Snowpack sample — Loveland Pass, Silver Plume, Colorado, USA (1/12/25, 11:40 AM MST)
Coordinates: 39.66, -105.88
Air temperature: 7 °F
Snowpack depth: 140 cm
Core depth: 10 cm
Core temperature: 41 °F
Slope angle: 11°, slope face: 30°
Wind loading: high
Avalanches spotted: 2
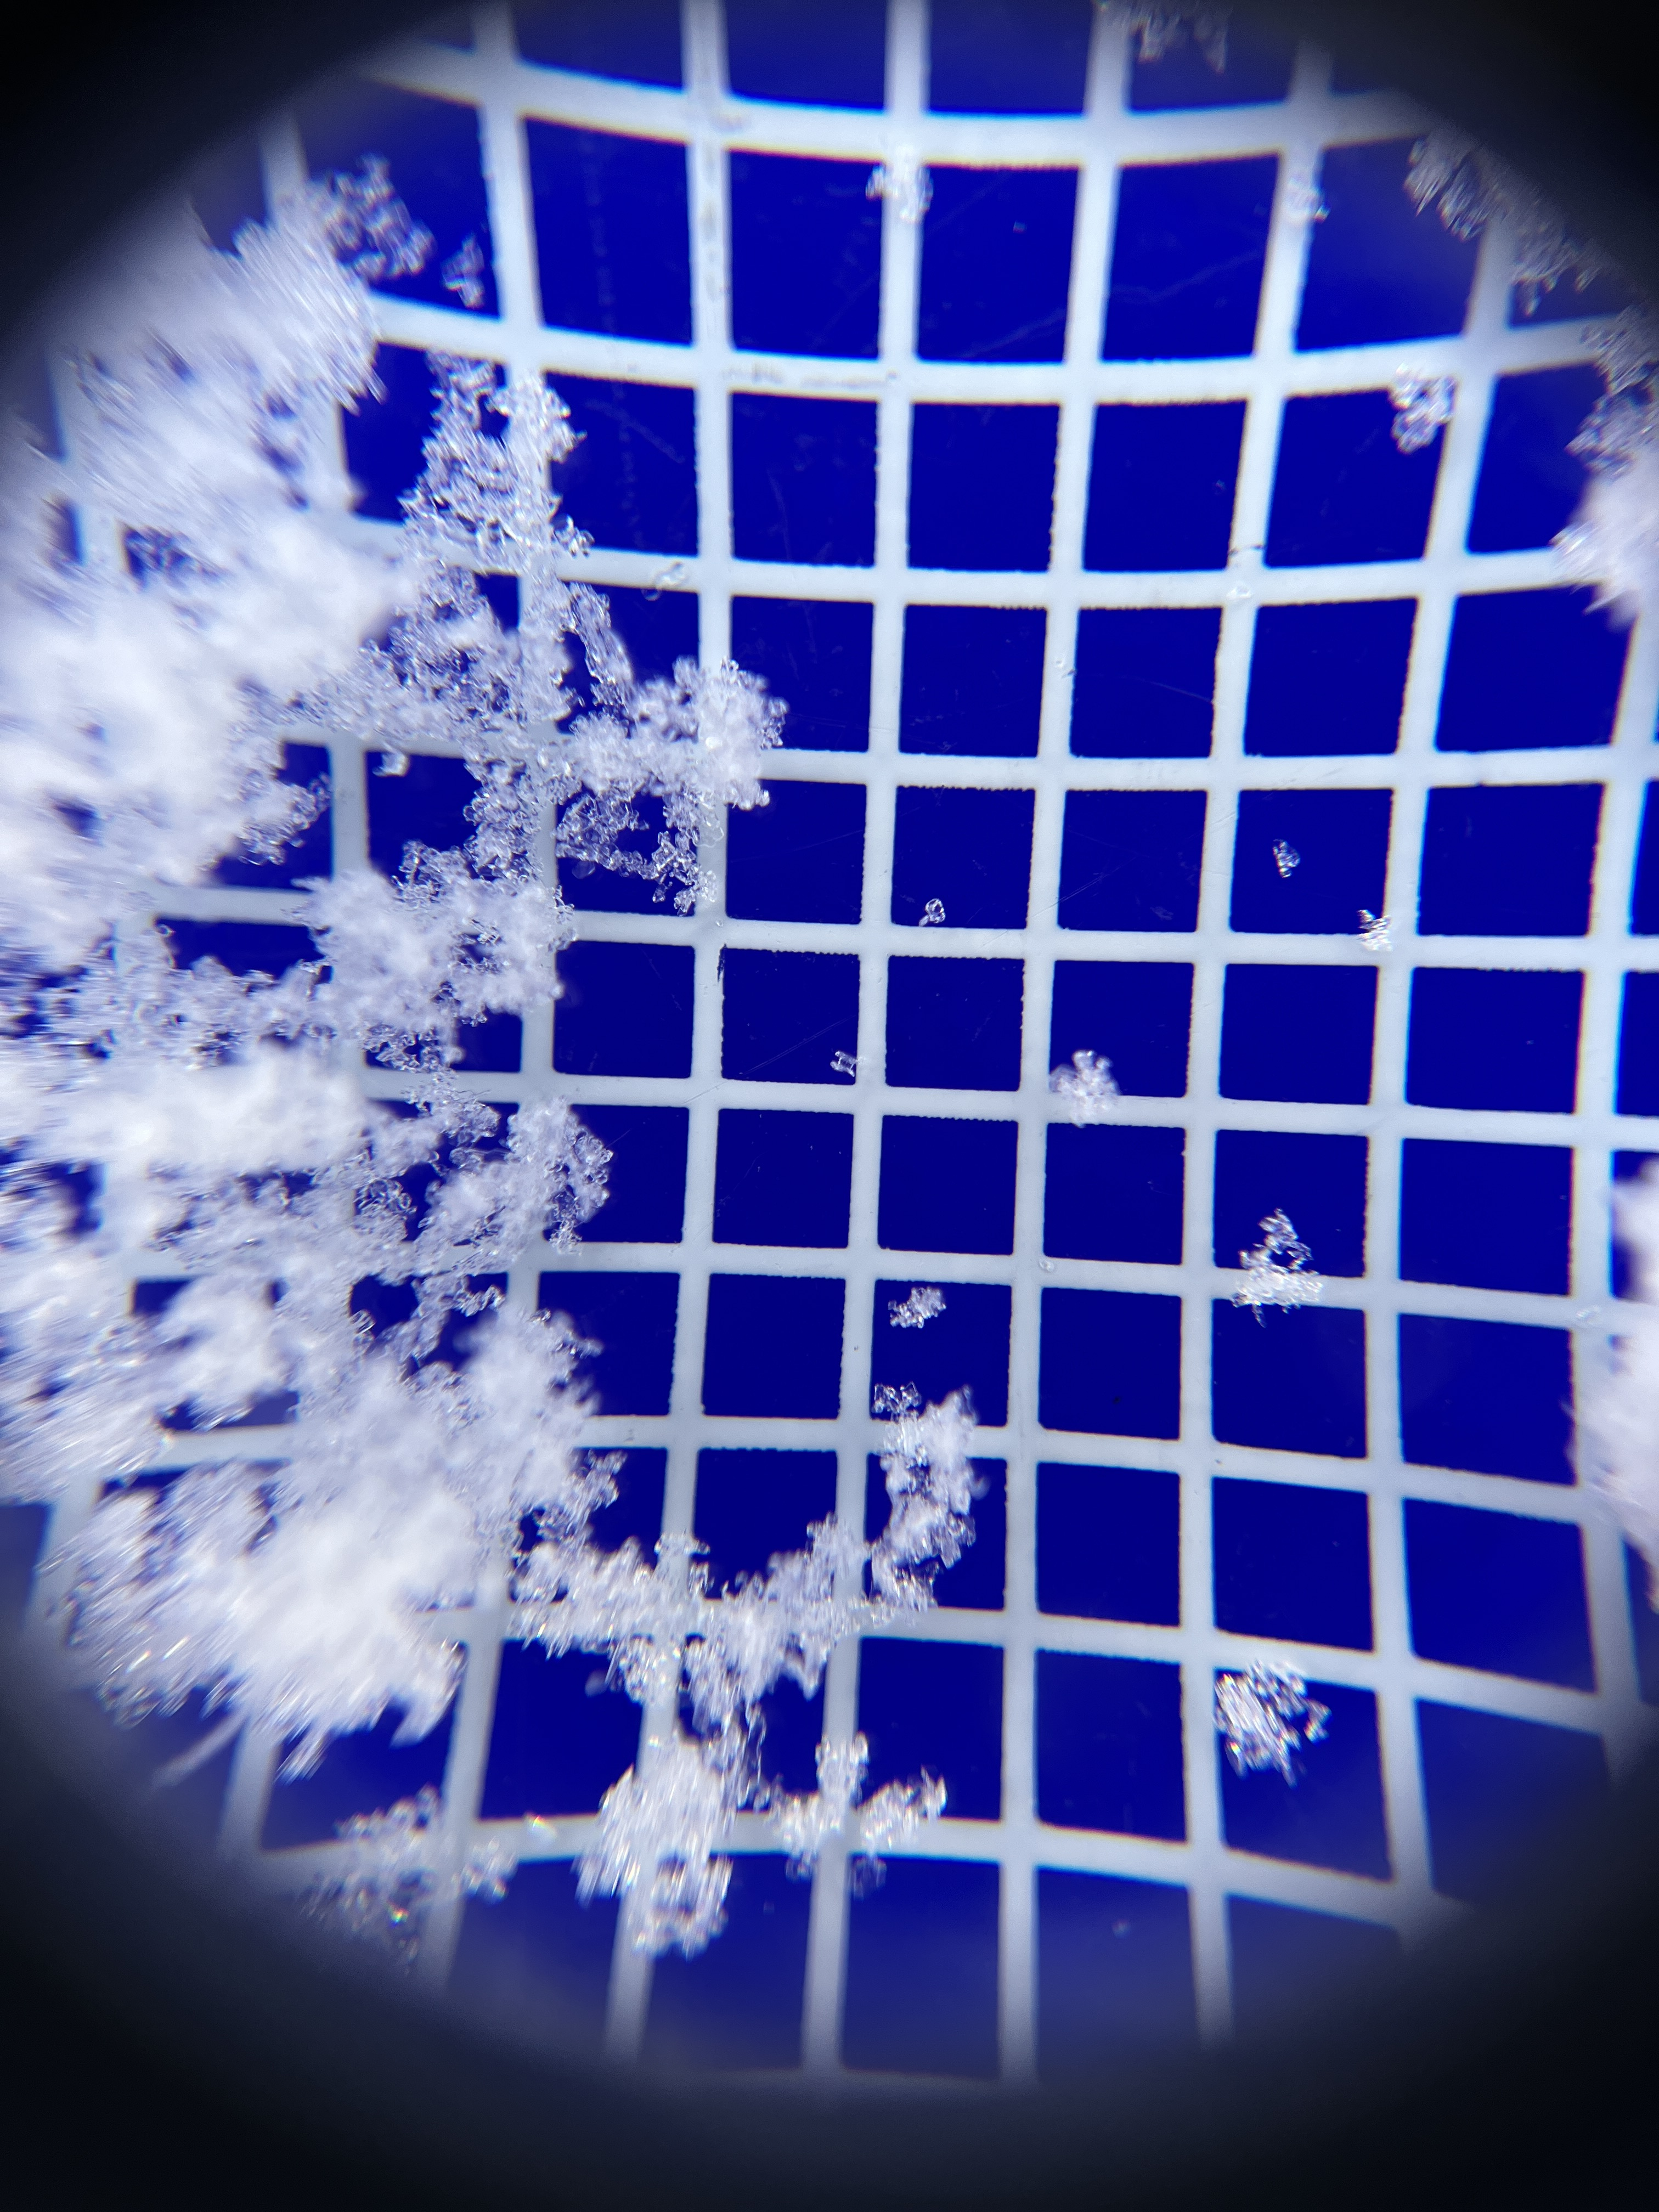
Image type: magnified_profile
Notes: Pilot using slightly modified coring method that took too large segment for snow profile picturing, advised not to use in higher level models. Two avalanche on south face nearby, partially cloudy with light snow in the last 24 hours. Lots of wind loading on eastern features.